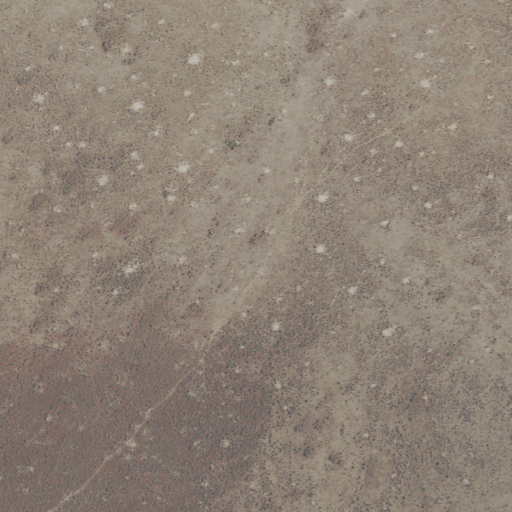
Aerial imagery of mountain in Oregon named Red Hills containing shrub and grassland